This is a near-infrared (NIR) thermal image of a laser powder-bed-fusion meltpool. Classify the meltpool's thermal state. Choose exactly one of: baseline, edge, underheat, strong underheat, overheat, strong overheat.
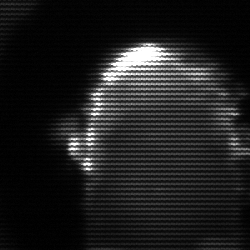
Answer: baseline